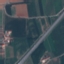
Label: Highway